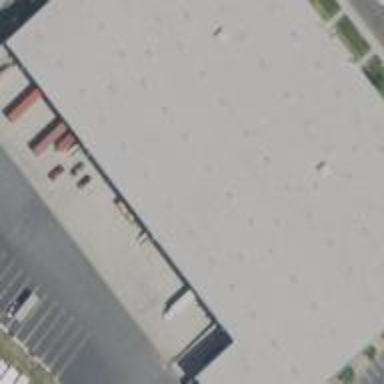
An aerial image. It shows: Industrial building.